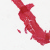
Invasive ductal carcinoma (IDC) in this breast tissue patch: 0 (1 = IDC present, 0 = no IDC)